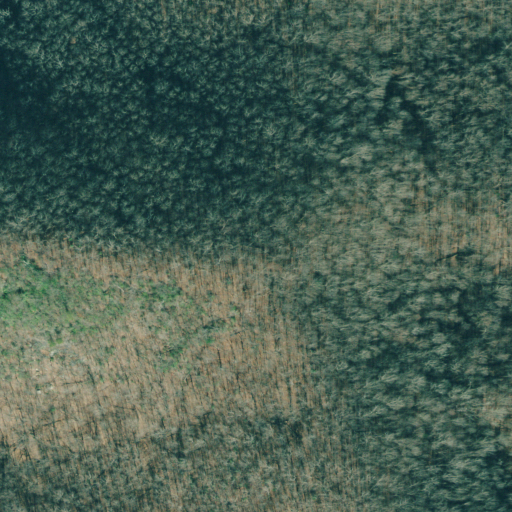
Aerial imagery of mountain in Georgia named Tower Mountain containing deciduous forest and mixed forest